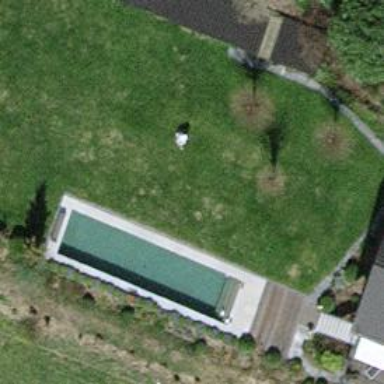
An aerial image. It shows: Swimming pool located in leisure land.